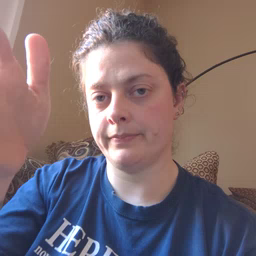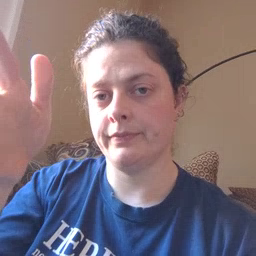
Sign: alligator